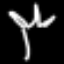
Label: fork